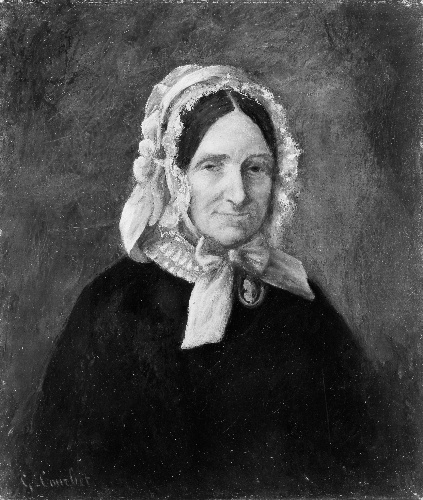
Title: Portrait of a Woman, Called Héloïse Abélard
Artist: Gustave Courbet
Artist bio: French, second half 19th century
Object type: Painting
Classification: Paintings
Medium: Oil on canvas
Dimensions: 25 3/8 x 21 1/8 in. (64.5 x 53.7 cm)
Department: European Paintings
Credit line: H. O. Havemeyer Collection, Bequest of Mrs. H. O. Havemeyer, 1929
Accession year: 1929
Repository: Metropolitan Museum of Art, New York, NY
Tags: Portraits|Women